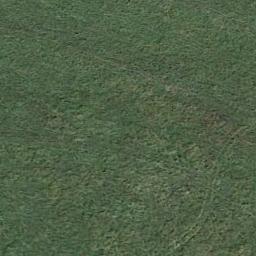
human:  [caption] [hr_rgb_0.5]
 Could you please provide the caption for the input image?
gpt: This meadow has dense grasses and some trails are on the meadow .

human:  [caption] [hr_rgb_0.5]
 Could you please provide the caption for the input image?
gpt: The entire image is dominated by grass .

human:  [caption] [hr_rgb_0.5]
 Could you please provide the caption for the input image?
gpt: A large lush green meadow covered with green grass .

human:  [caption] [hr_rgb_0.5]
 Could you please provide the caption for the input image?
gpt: The meadow is dense but uneven .

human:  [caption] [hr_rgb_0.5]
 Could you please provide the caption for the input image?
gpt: A dense meadow with many green grass .